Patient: sex F, age 28
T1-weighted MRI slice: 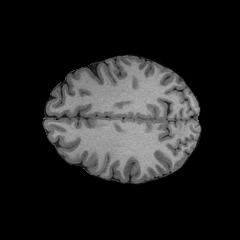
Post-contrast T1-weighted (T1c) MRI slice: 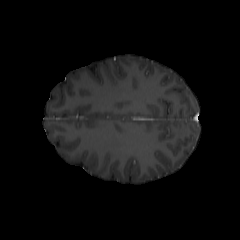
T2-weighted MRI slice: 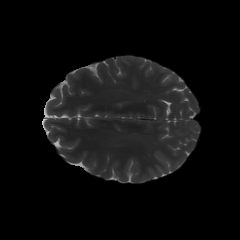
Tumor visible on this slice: no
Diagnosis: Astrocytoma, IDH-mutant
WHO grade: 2